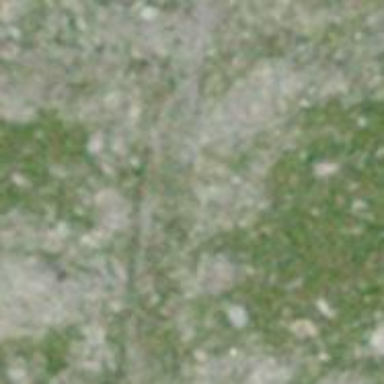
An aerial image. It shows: Ground path.